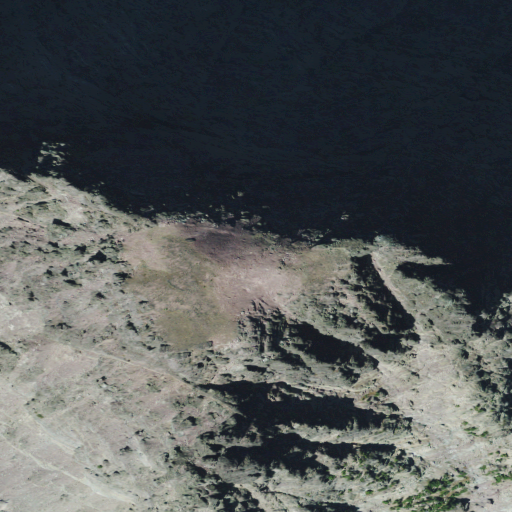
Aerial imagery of mountain in Montana named Church Butte containing barren land, evergreen forest, shrub, and grassland